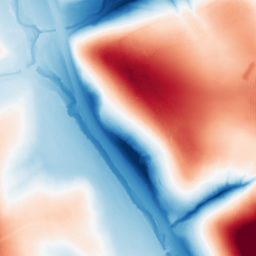
Category: classical
Decomposition family: gaussian_anisotropic
Decomposition parameters: sigma_x: 50
sigma_y: 50
Upsampling method: fft_zeropad
Upsampling parameters: scale: 4
Upsampling scale: 4